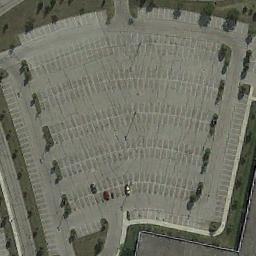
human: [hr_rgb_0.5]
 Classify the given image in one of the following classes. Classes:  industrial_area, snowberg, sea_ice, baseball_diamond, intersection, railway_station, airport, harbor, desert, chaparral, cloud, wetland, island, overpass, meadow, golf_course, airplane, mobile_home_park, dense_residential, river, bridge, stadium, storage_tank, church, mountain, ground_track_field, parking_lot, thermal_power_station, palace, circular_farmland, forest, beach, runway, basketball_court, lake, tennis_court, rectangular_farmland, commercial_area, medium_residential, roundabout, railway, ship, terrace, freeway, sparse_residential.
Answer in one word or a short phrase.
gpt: parking_lot